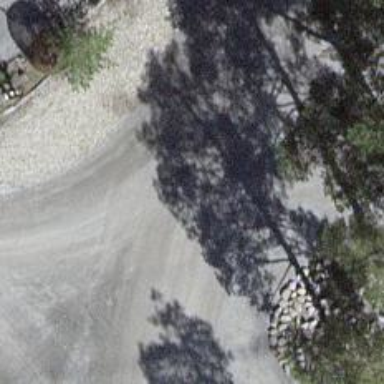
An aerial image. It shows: Gravel driveway designated as service road.